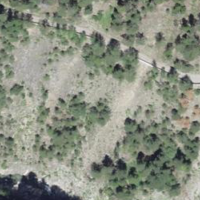
EUNIS habitat code: 50
Species observed at this site:
Pieris rapae
Atolmis rubricollis
Lasiommata maera
Cephalanthera rubra
Sesia apiformis
Lactuca perennis
Epipactis atrorubens